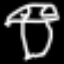
Label: mushroom